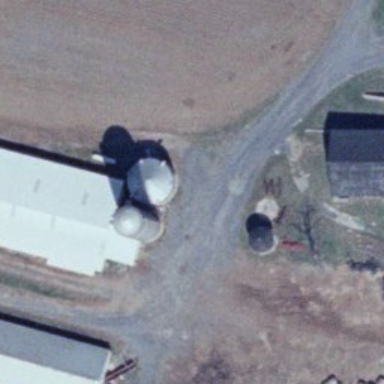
Two small storage tanks next to a white building are on the ground .